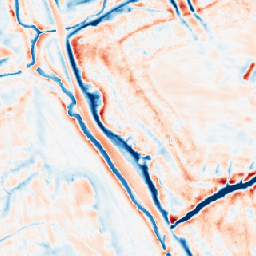
Category: edge_preserving
Decomposition family: bilateral
Decomposition parameters: d: 21
sigma_color: 150
sigma_space: 25
Upsampling method: nearest
Upsampling parameters: scale: 8
Upsampling scale: 8